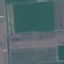
Label: AnnualCrop